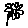
Label: flower